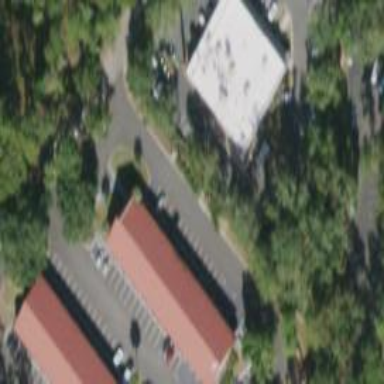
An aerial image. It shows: Hotel building.